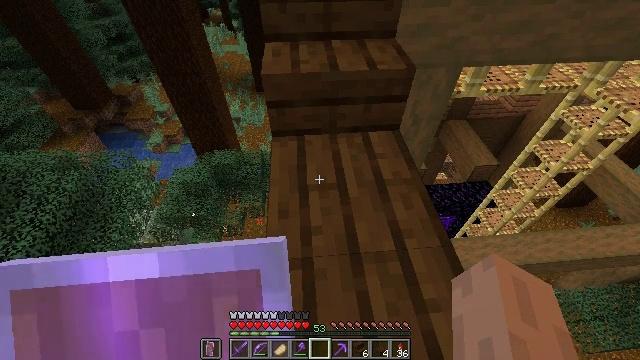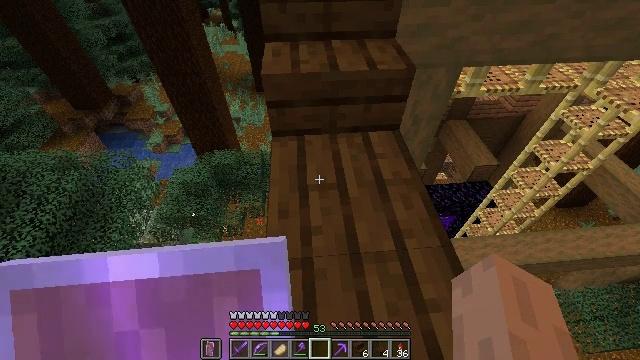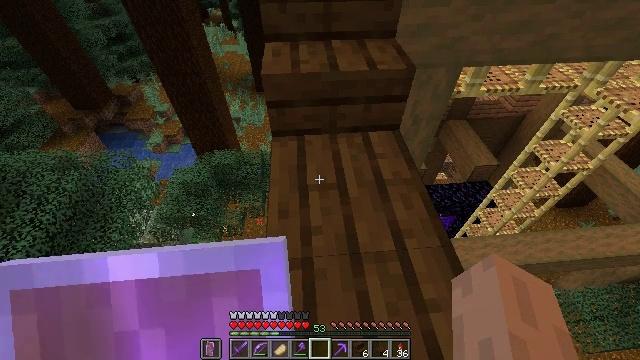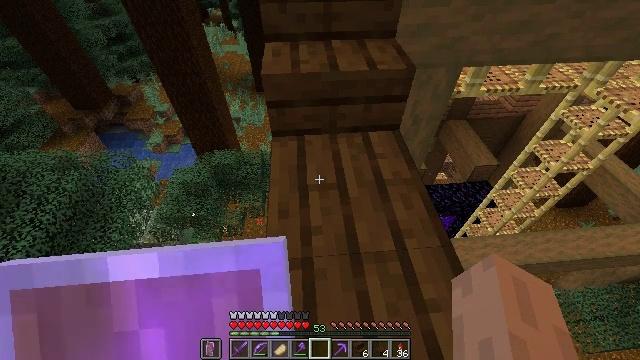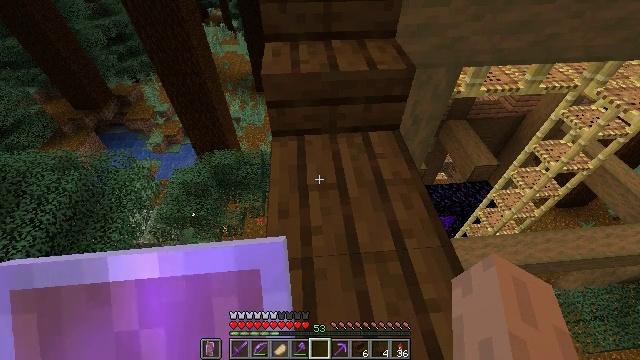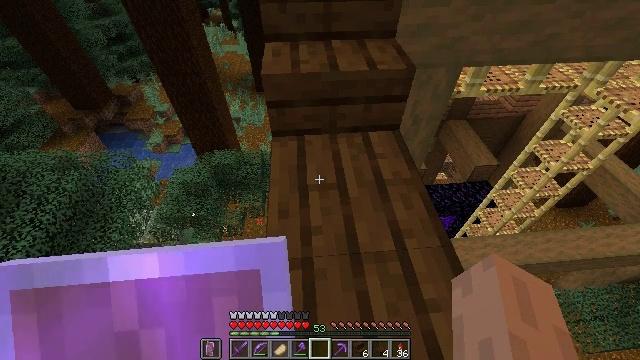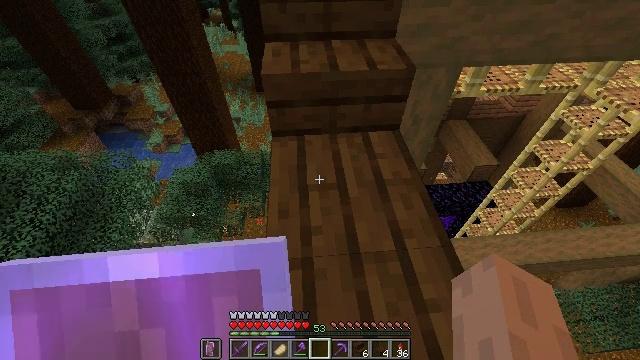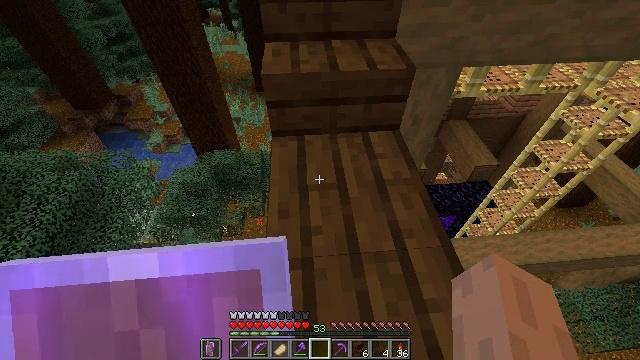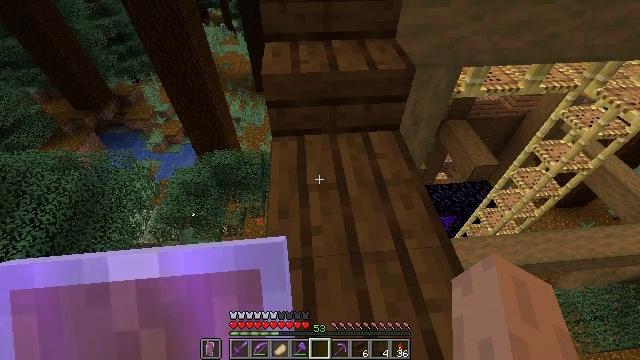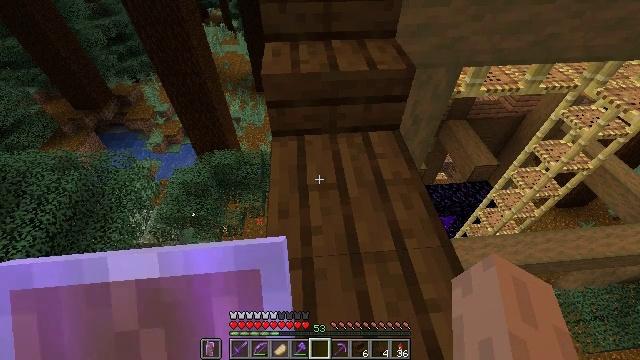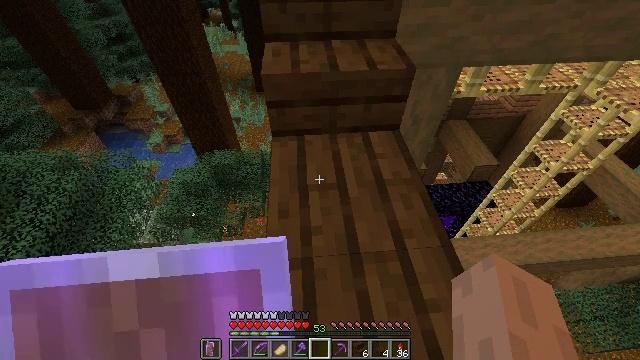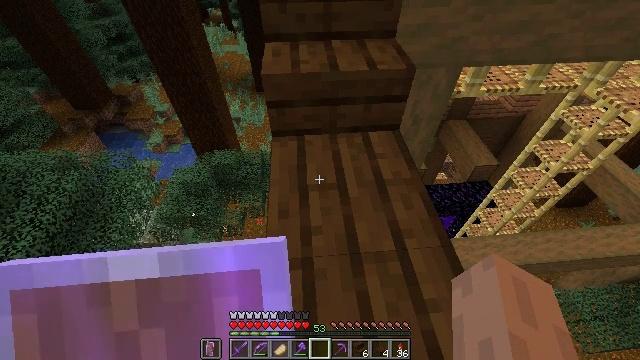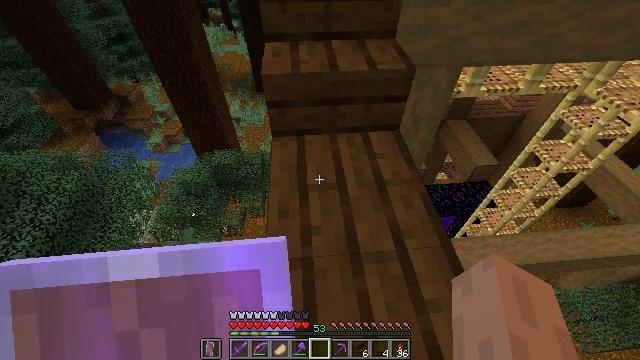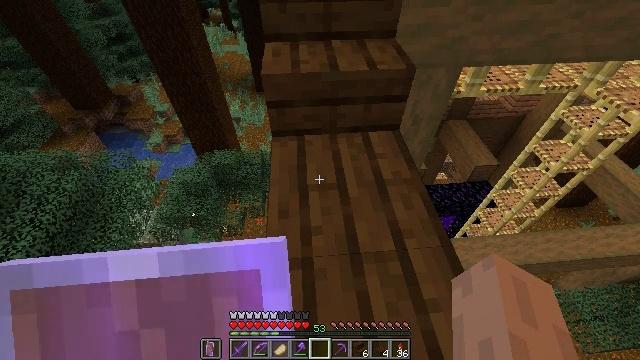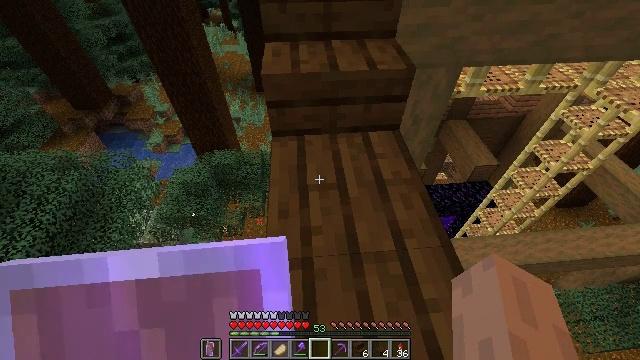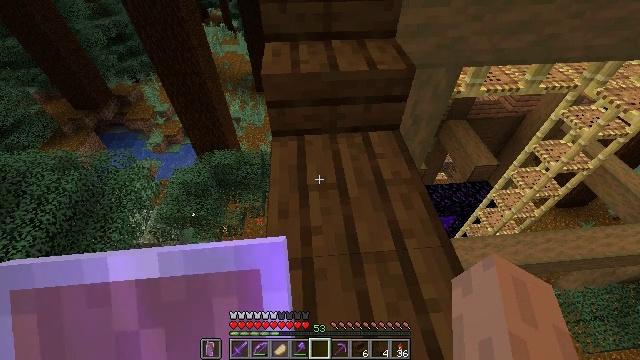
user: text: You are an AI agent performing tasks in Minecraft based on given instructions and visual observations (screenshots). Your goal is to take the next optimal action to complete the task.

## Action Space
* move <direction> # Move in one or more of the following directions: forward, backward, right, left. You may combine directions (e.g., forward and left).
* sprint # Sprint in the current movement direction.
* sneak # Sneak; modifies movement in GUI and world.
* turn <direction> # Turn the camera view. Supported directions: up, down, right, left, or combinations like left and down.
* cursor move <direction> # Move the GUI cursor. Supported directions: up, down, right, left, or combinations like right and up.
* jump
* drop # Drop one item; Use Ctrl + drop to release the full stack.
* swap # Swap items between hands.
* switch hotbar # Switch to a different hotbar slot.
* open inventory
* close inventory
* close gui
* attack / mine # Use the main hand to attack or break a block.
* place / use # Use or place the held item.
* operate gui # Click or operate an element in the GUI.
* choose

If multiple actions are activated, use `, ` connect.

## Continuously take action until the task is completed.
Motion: motion action
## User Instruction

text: Mine dark oak slab.
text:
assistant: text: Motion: sneak
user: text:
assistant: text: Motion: sneak
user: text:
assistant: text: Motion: sneak
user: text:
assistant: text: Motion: sneak
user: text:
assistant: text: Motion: sneak
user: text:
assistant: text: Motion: sneak
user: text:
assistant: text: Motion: sneak
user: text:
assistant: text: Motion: sneak
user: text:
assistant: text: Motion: sneak
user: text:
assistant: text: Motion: sneak
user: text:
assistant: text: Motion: sneak
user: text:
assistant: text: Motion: sneak
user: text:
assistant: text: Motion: sneak
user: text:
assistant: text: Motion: sneak
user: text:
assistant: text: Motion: sneak
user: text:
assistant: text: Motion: sneak
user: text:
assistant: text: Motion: sneak
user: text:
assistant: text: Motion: sneak
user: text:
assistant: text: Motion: sneak
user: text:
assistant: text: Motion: sneak
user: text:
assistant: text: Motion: sneak
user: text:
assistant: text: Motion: sneak
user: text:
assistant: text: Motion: sneak
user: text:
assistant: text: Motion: sneak
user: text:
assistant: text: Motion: sneak
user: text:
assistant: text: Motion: sneak
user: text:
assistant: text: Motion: sneak
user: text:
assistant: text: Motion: sneak
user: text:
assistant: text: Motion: sneak
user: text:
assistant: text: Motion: sneak